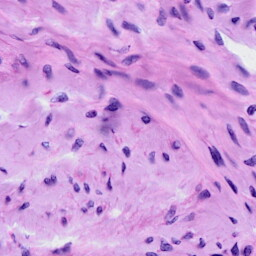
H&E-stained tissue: Cervix